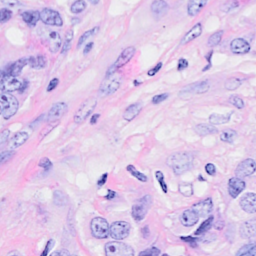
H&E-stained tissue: Breast